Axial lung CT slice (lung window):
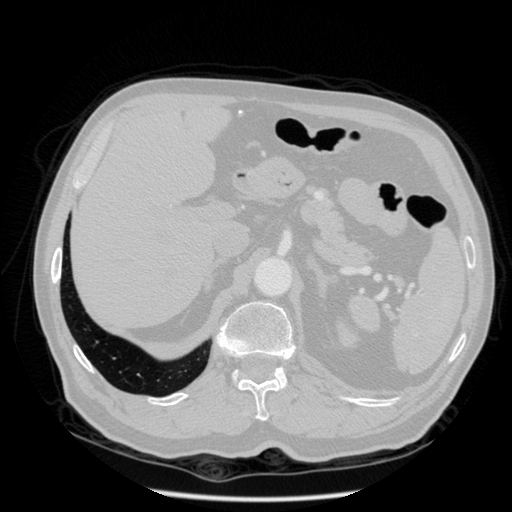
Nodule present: no